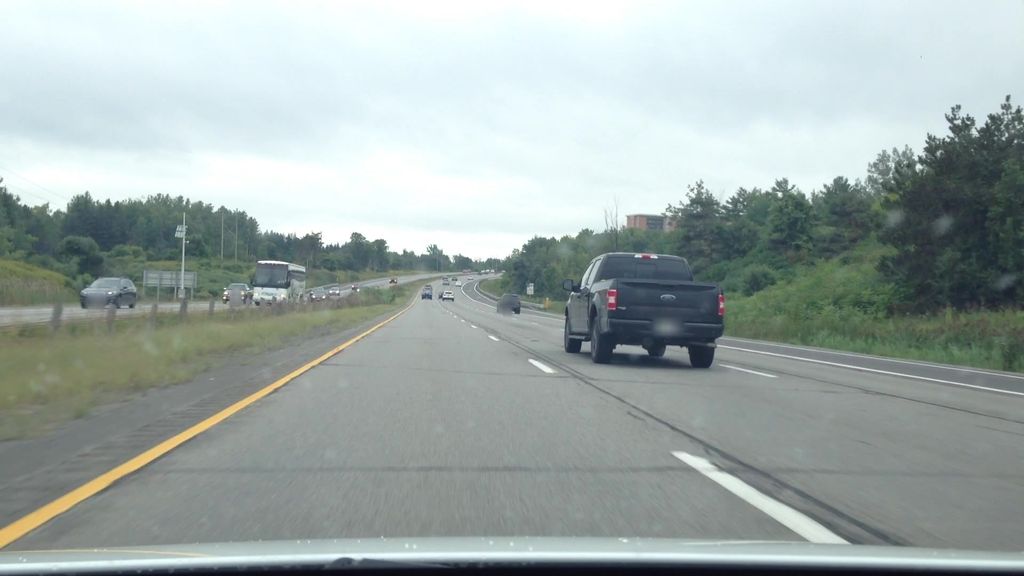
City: ottawa-gatineau